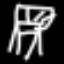
Label: chair